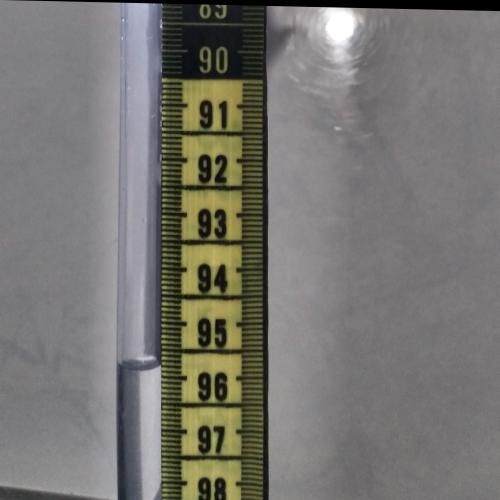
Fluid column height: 95.8 cm